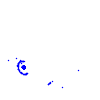
Particle: electron